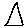
Label: triangle